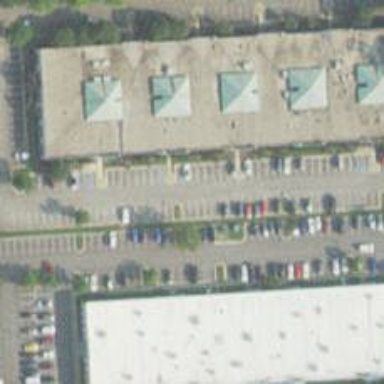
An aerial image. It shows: Building.